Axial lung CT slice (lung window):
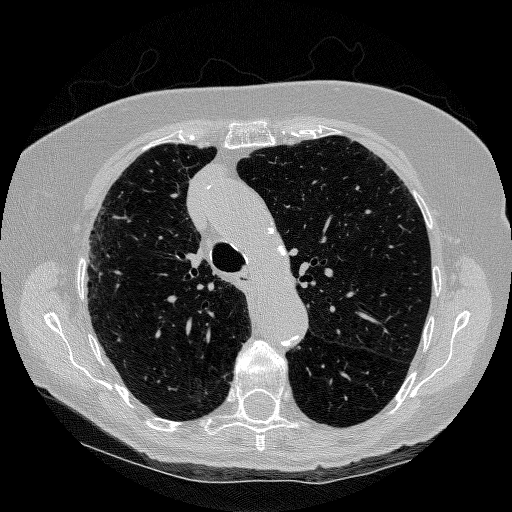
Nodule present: no